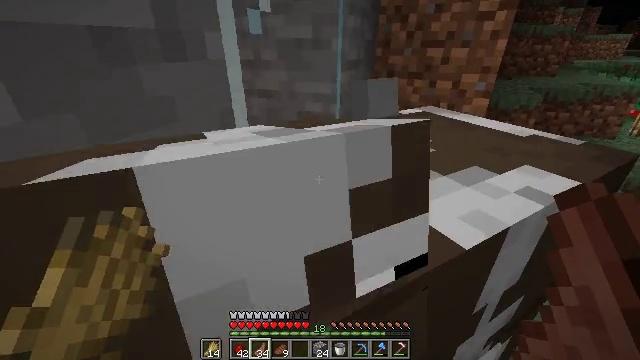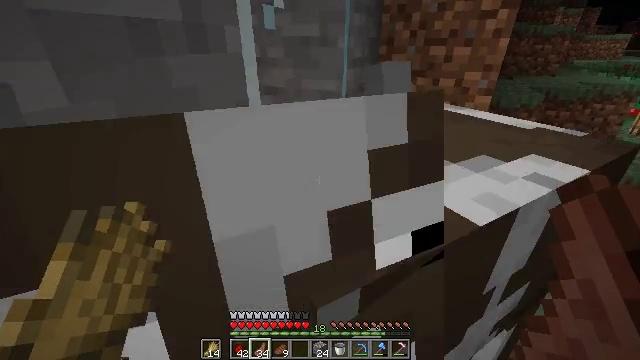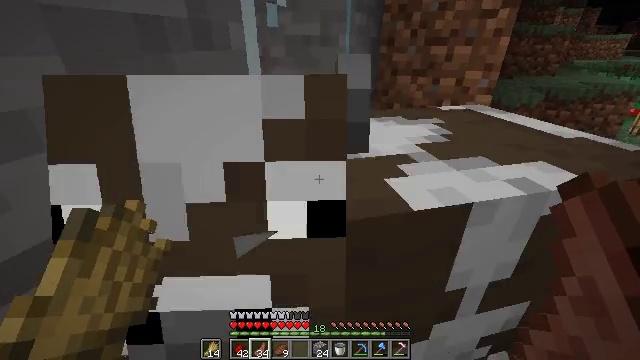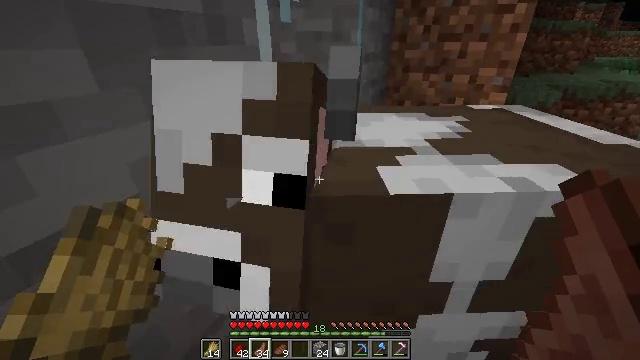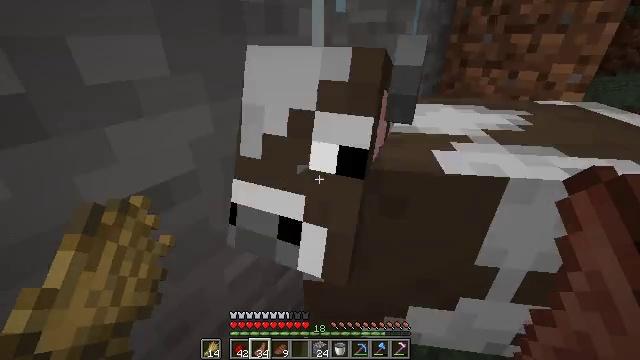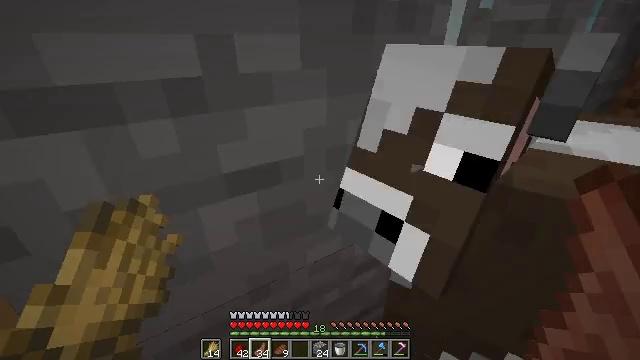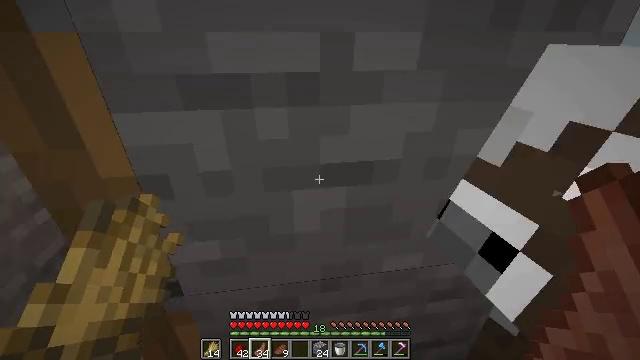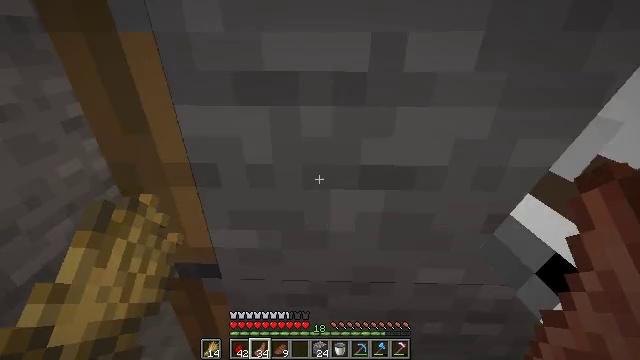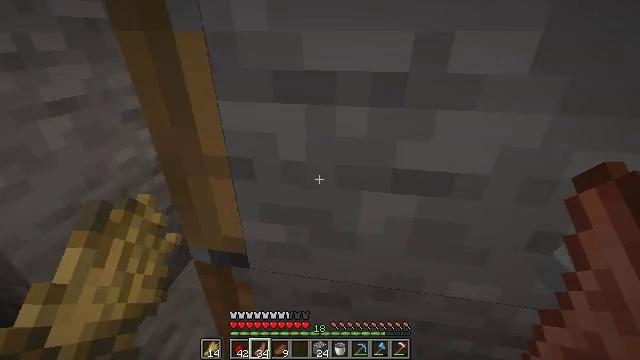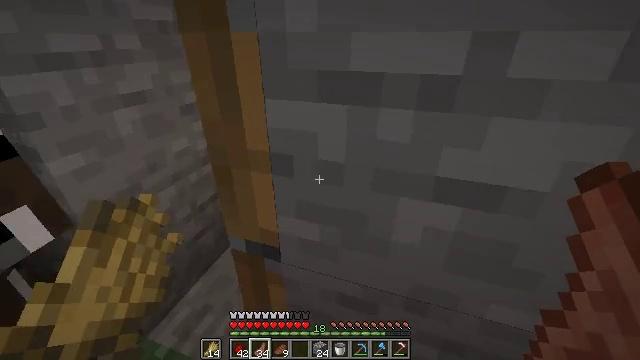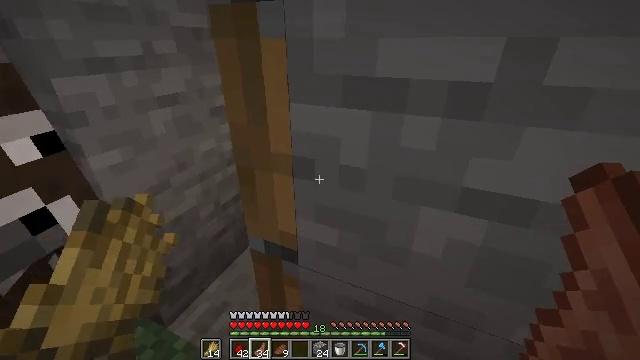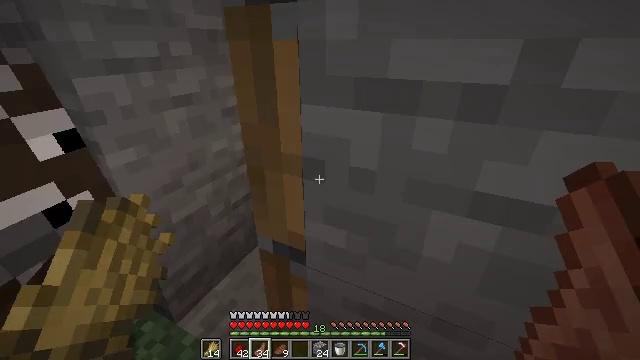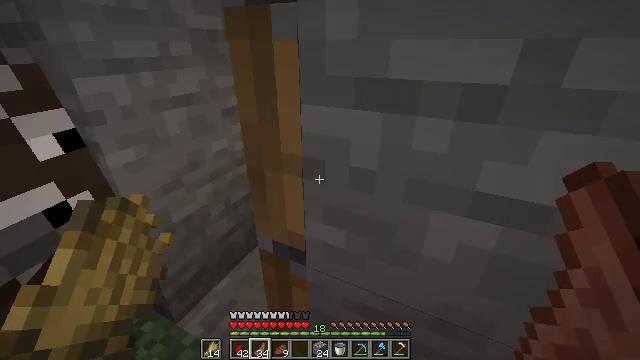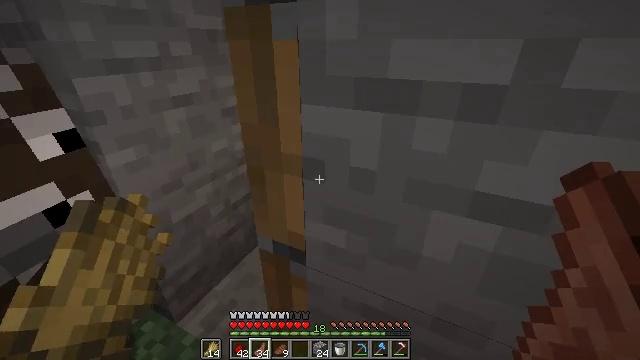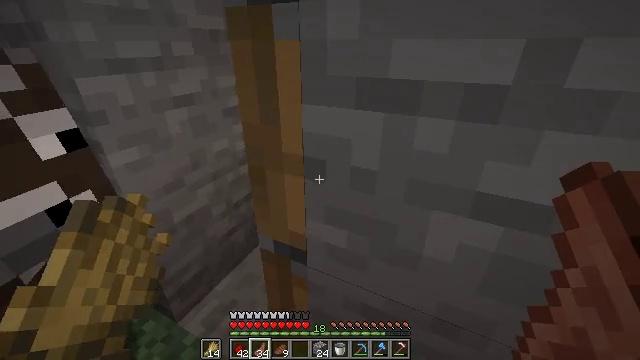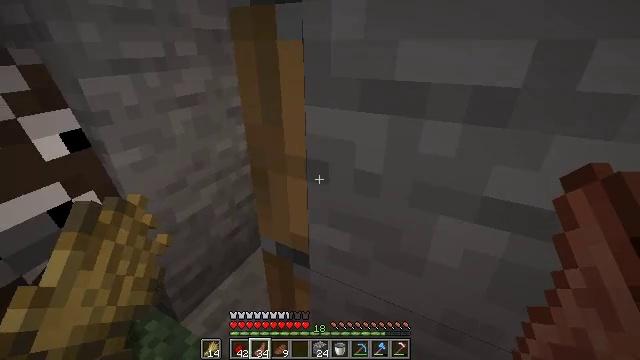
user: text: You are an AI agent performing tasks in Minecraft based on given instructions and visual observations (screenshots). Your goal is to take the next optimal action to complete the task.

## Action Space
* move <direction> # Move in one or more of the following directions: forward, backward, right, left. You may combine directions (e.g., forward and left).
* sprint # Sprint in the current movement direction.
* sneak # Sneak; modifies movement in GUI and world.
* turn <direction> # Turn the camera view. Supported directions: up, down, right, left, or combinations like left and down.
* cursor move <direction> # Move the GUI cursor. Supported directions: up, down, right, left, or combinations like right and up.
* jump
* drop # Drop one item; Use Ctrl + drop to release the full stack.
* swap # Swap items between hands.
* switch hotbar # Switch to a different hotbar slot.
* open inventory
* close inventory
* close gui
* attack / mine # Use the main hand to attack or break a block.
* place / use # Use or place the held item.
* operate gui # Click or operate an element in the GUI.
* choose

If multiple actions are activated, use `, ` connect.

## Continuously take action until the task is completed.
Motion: motion action
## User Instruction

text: Open the crafting table to craft a spruce fence.
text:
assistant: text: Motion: no_op
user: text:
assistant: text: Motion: no_op
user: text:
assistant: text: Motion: turn left
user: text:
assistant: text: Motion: turn left and down
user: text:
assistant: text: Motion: turn left
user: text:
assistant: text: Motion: turn left
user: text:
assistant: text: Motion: turn left
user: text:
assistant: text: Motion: turn left
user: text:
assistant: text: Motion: turn left
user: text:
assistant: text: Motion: turn left and up
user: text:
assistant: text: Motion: turn left
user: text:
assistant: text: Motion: no_op
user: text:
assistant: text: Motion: no_op
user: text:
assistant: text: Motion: no_op
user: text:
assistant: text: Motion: move forward
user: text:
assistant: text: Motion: move forward, turn left
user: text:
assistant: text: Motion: move forward
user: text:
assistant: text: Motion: move forward and move left
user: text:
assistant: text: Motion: move forward and move left
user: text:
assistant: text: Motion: move forward and move left
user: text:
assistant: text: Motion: move forward
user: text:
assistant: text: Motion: move forward, turn right
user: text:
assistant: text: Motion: move forward, turn right
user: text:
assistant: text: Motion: move forward, turn right
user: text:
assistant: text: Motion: move forward, turn right
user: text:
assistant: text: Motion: move forward, turn right
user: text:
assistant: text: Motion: move forward
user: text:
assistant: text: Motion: move forward
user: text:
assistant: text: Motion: move forward
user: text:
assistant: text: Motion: move forward